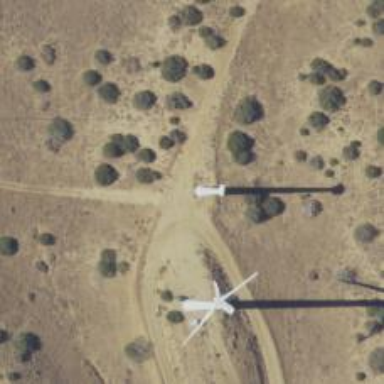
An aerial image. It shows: Wind power generator utilizing wind turbines.